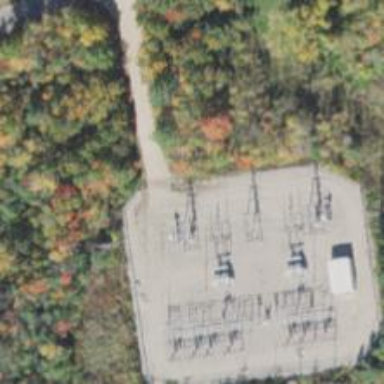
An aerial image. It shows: Switch used for power control.